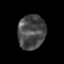
Tissue: skin
Cell type: T cells
Senescence score: 0.2623
Nuclear area (px): 921
Mean DAPI intensity: 72.959